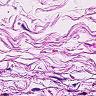
Metastatic tissue present: no